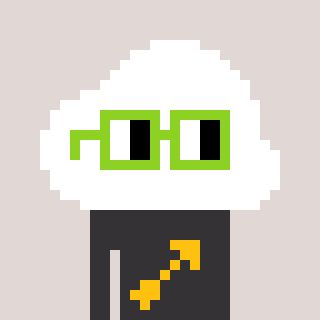
a pixel art character with square light green glasses, a cloud-shaped head and a grayscale-colored body on a warm background